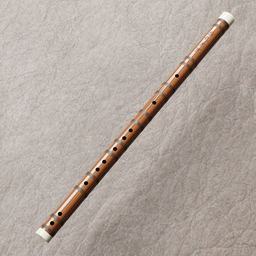
Label: tools